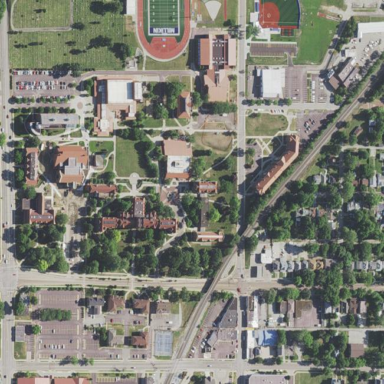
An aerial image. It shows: University.